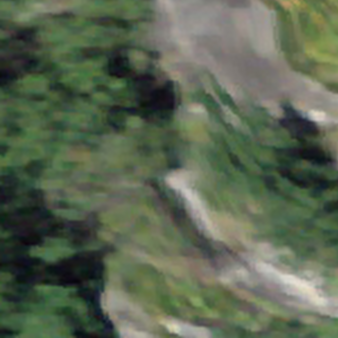
Label: other